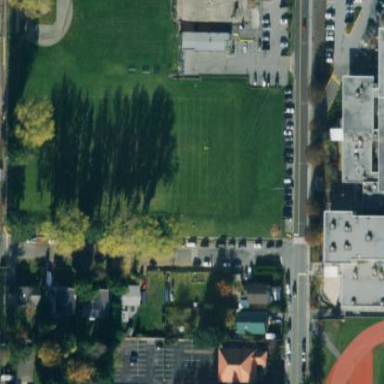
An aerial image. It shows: Grass pitch designated for Canadian football.